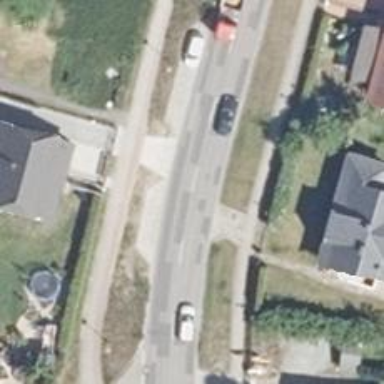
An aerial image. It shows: Tertiary road with asphalt surface. It has sidewalks on both sides and cycle track on the right.